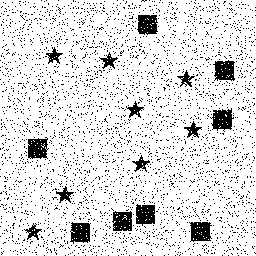
Squares: 8
Triangles: 0
Stars: 8
Total shapes: 16